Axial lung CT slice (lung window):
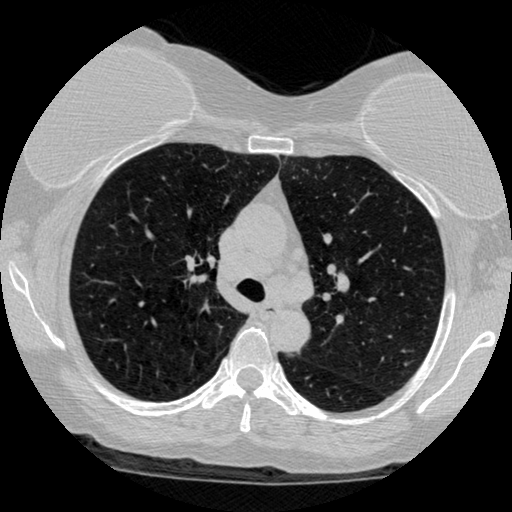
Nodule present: no